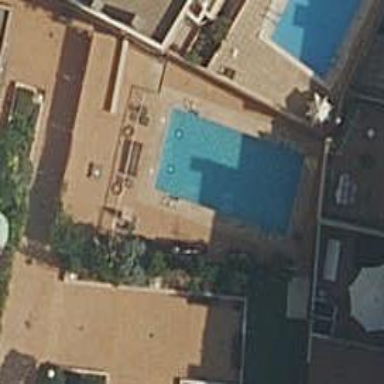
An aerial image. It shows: Swimming pool located in leisure land.